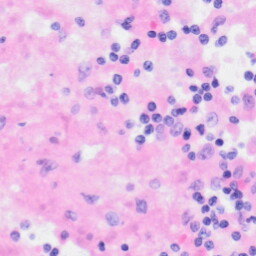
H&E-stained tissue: Kidney